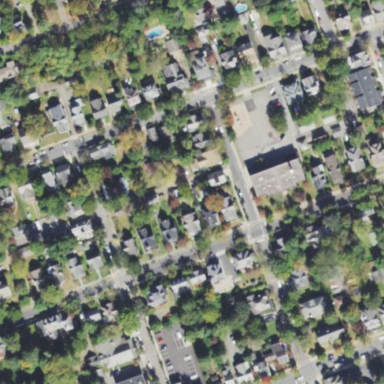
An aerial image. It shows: Residential area within neighborhood.